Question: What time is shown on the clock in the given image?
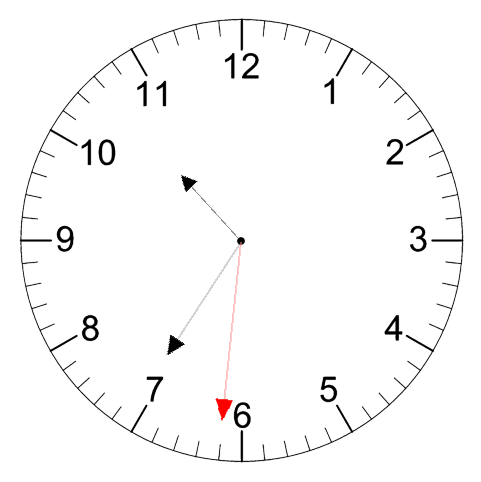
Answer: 10:35:31